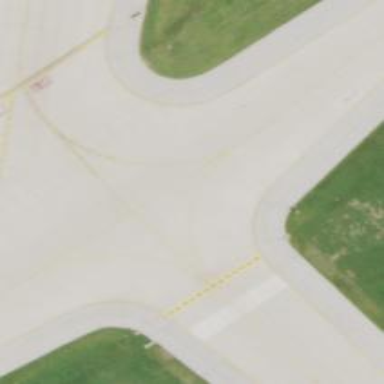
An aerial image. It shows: Image of taxiway at airport.